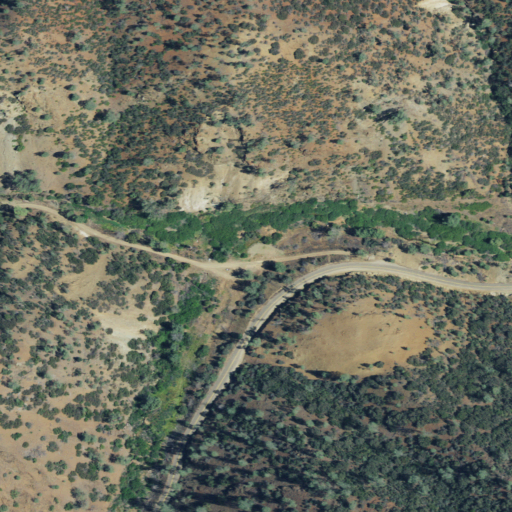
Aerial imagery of valley in California named Hideout Canyon containing grassland, shrub, low intensity development, mixed forest, and open development